Brain MRI, t2w sequence, axial 2D slice.
Patient: age 40, sex F, weight 78 kg, height 1.78 m
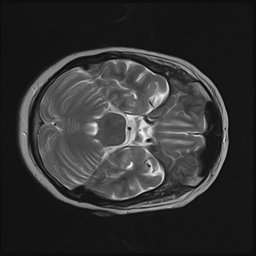